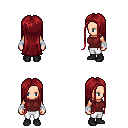
a pixel art fantasy rpg character, female body template, human, light skin, maroon sleeveless shirt, white pants, brunette extra-long hairstyle, white cloth bandages, black shoes, four views (front, back, left, right), 2x2 character sprite sheet, small pixel art, hard edges, no anti-aliasing